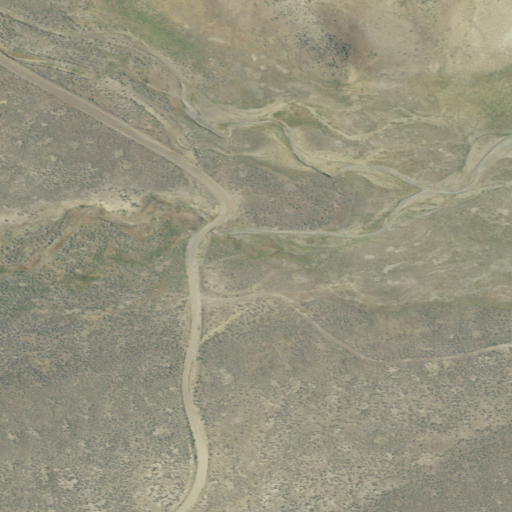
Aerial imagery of valley in Oregon named Gold Gulch containing shrub and grassland